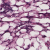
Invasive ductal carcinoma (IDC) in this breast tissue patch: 0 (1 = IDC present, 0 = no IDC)